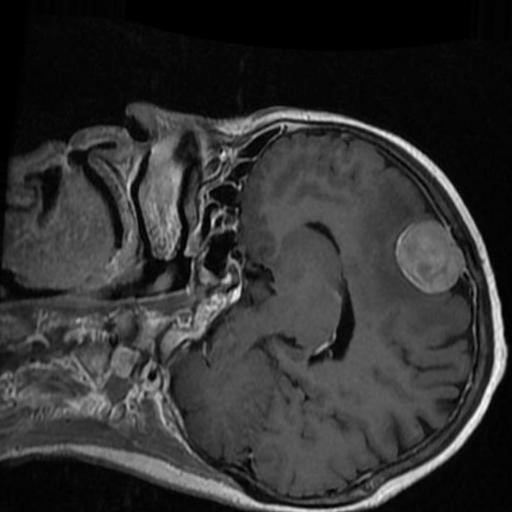
Label: brain_menin